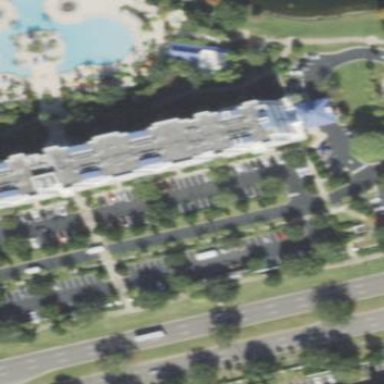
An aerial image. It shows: Hotel building.